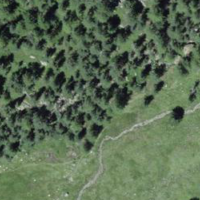
EUNIS habitat code: 43
Species observed at this site:
Ajuga pyramidalis